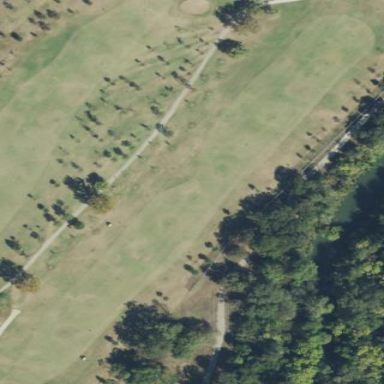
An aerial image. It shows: Golf fairway surrounded by grass.